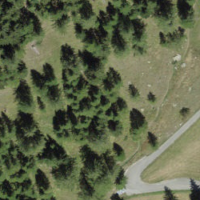
EUNIS habitat code: 26
Species observed at this site:
Juniperus communis
Dactylorhiza sambucina